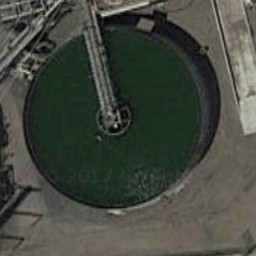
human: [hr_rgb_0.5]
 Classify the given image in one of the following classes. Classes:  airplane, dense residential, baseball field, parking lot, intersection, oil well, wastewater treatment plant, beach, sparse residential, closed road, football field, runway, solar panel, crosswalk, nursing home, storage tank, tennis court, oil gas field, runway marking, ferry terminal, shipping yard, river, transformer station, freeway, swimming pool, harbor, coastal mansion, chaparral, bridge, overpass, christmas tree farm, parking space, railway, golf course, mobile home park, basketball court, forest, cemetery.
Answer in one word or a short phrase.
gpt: wastewater treatment plant